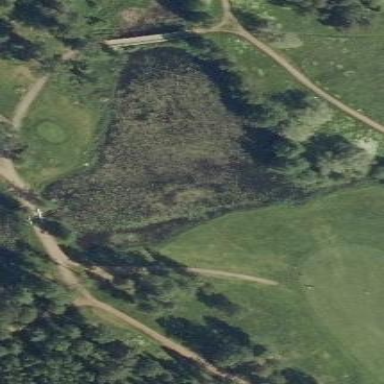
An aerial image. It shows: Water hazard in golf course. The hazard is natural water feature.